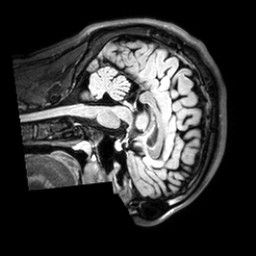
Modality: T1w
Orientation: sagittal
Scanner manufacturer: philips
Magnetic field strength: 3 T
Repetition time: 4.8 s
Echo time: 0.2586 s